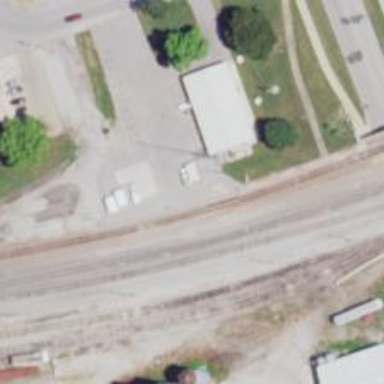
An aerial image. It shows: Railway service station.